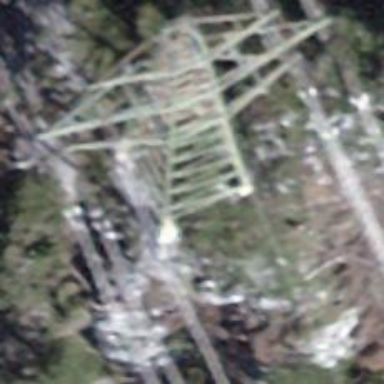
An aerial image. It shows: Power tower.